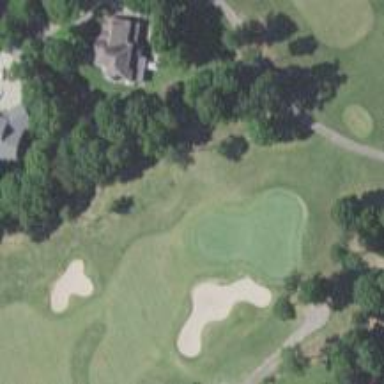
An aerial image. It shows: Golf hole.